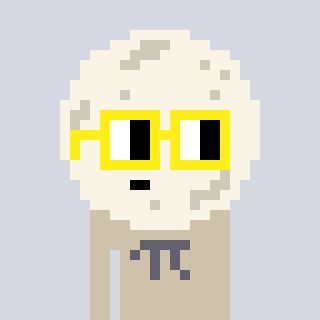
a pixel art character with square yellow glasses, a moon-shaped head and a bege-colored body on a cool background